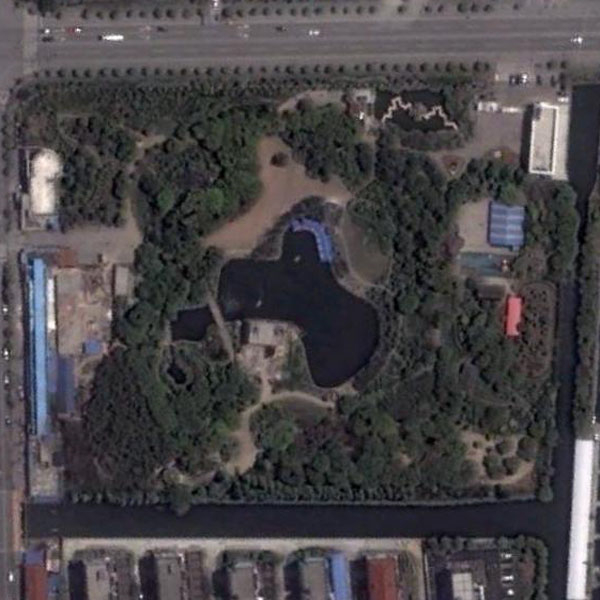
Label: Park